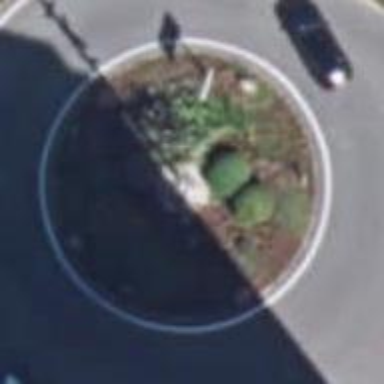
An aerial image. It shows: Secondary road made of asphalt leading to roundabout.